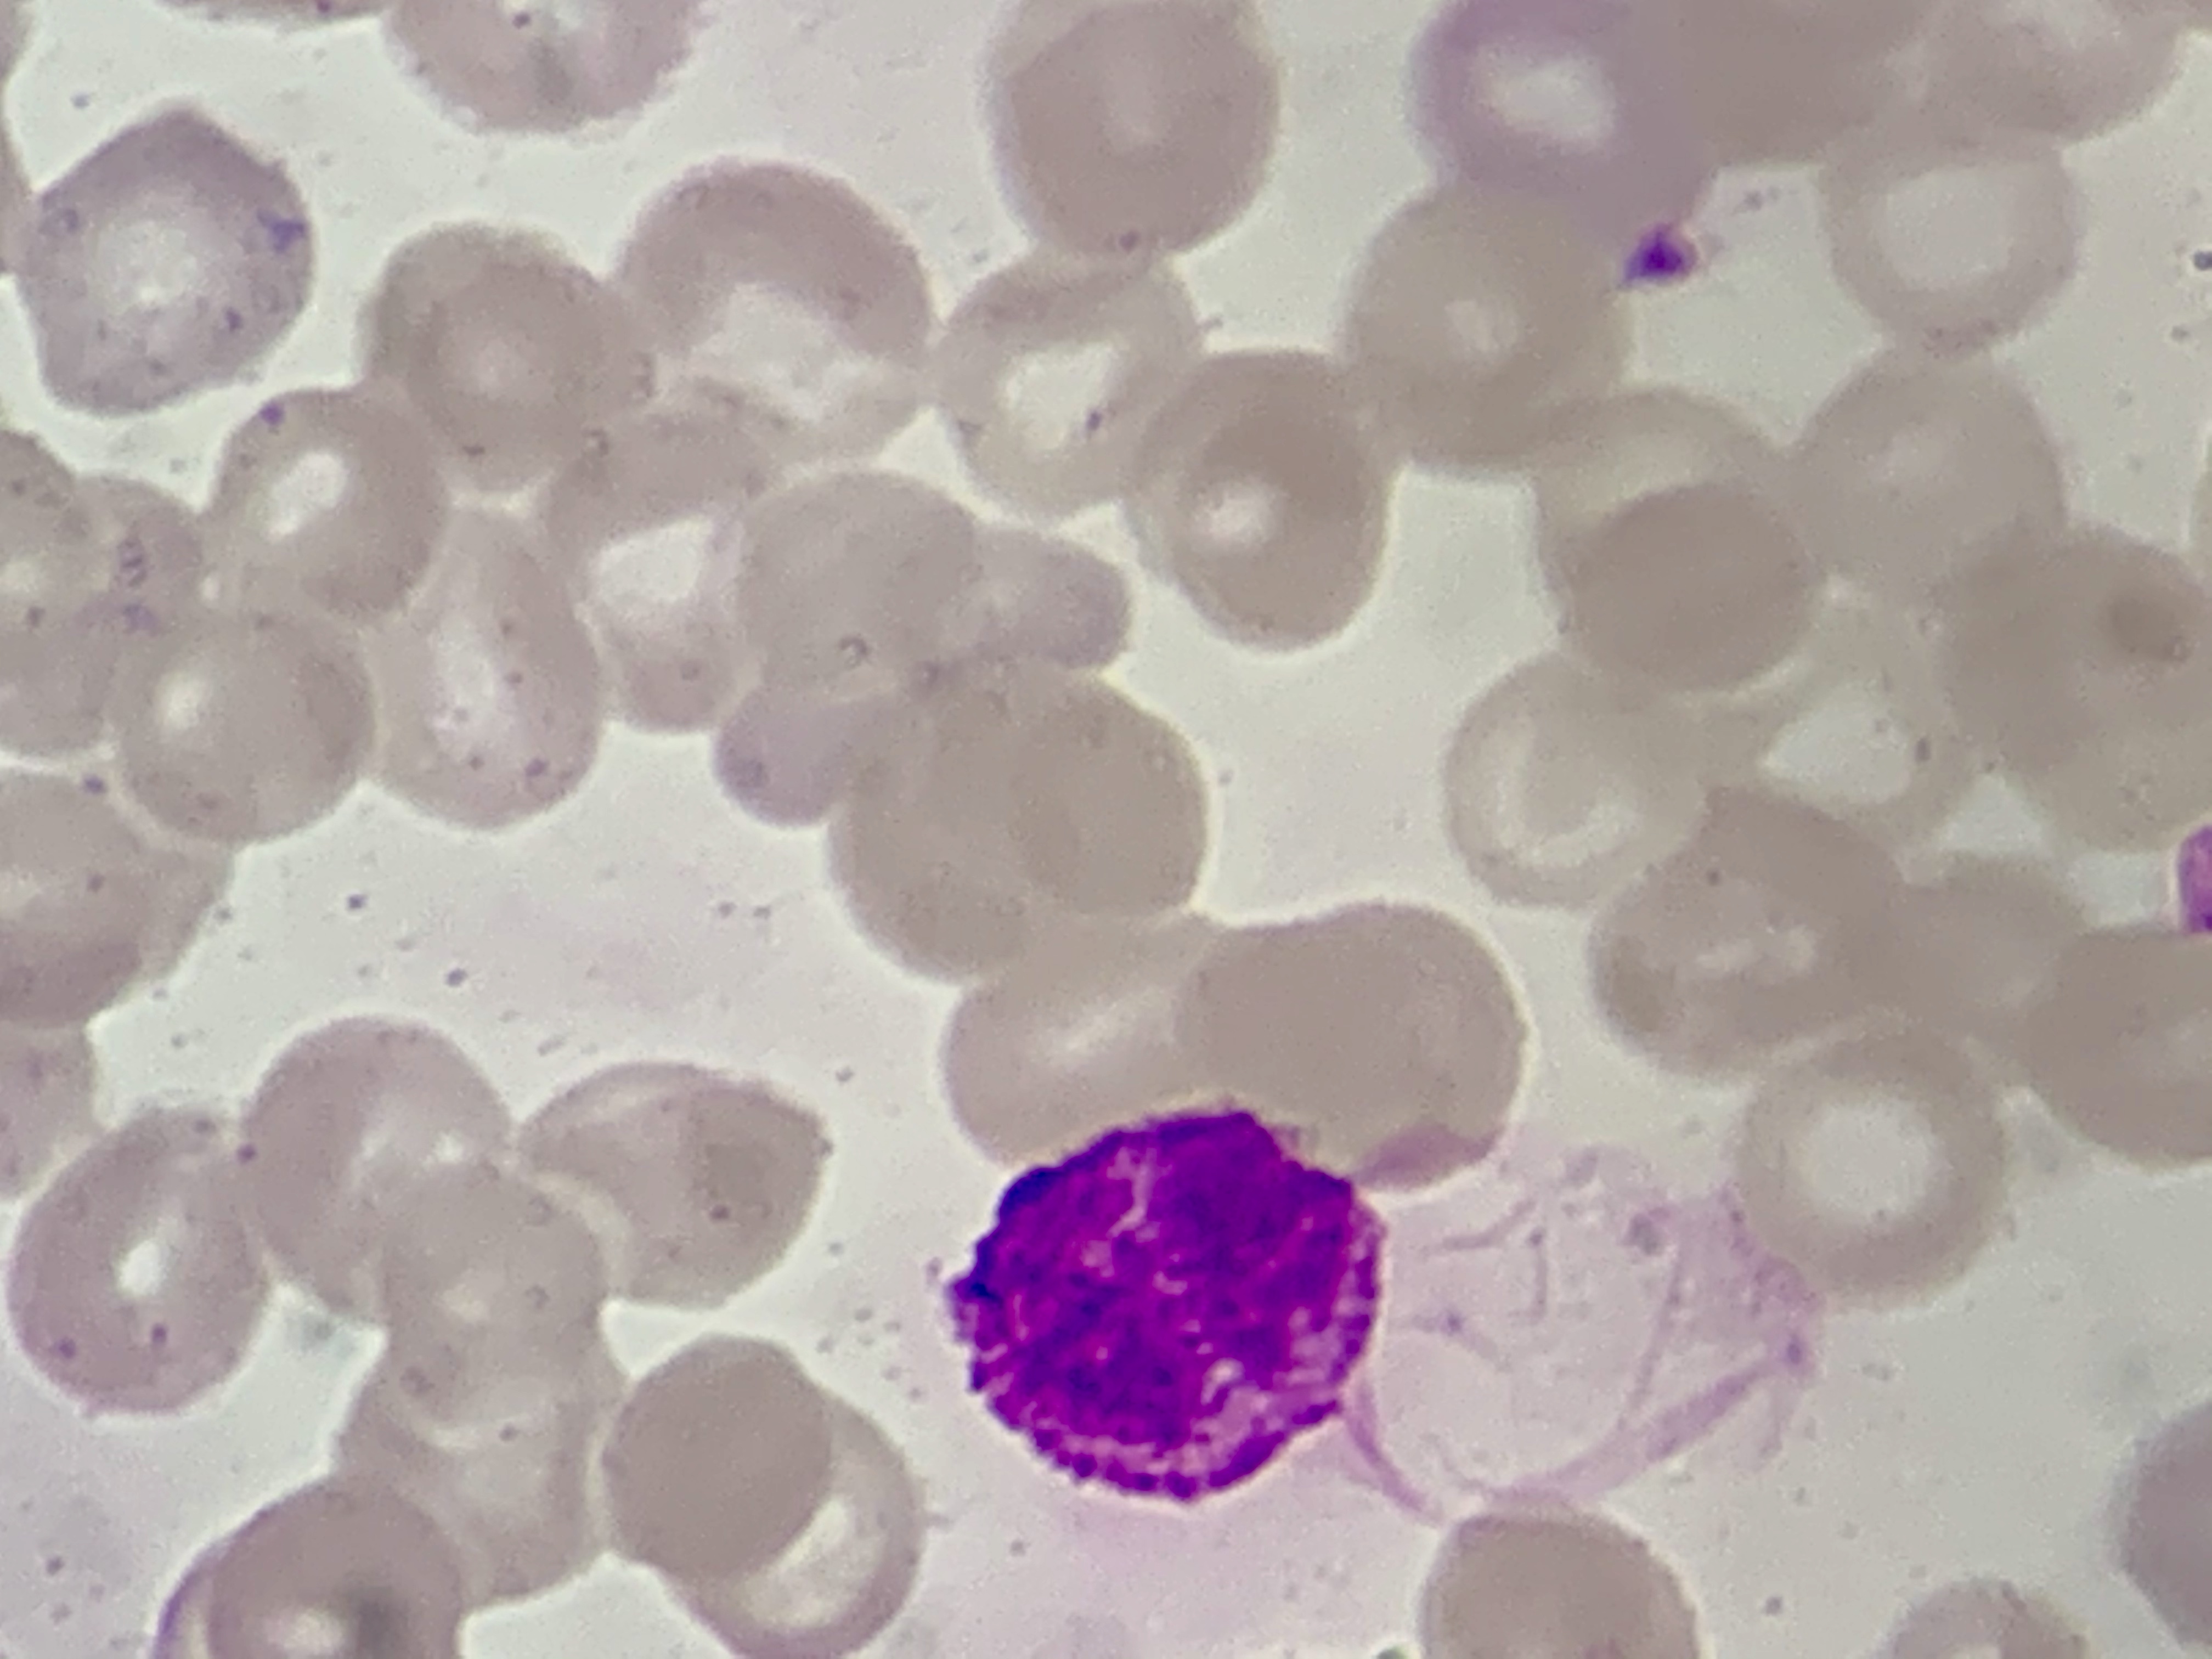
Cell type: BASOPHILS